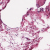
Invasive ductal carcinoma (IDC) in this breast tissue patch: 0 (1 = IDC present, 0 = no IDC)